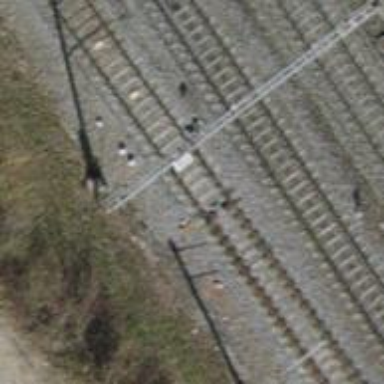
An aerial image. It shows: Railway switch.